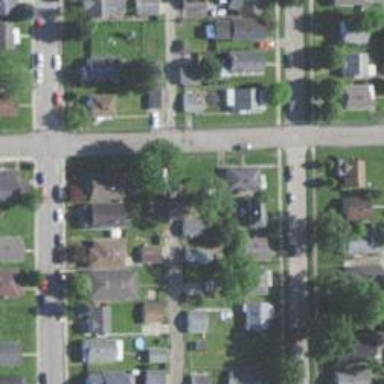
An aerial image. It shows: Alleyway designated as service road.